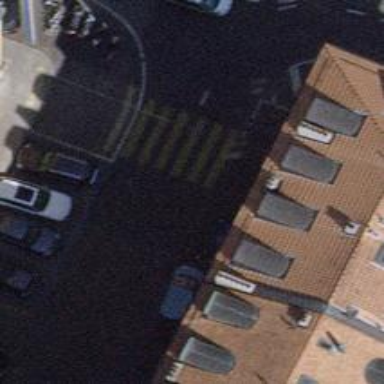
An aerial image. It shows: Uncontrolled zebra crossing on the road.